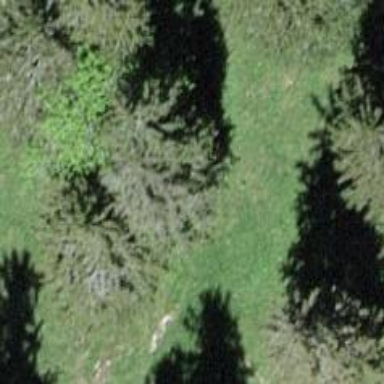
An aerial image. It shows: Needle-leaved tree in nature.